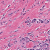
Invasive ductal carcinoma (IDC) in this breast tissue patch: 1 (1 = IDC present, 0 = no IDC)